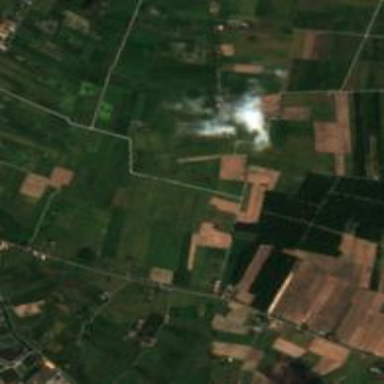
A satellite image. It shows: Farmland with rice crops being cultivated. The rice field is used to produce rice.